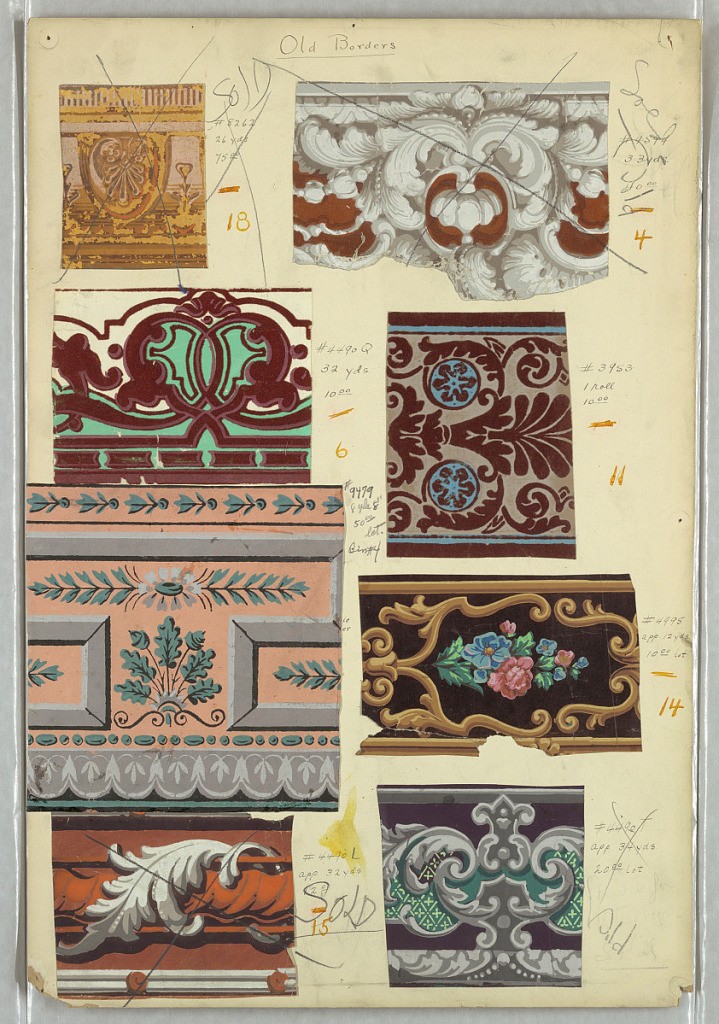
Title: Border
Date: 1820–50
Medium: Block-printed
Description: Eight swatches of wallpaper borders. Motifs include architectural molding, rope twist, Rococo Revival.